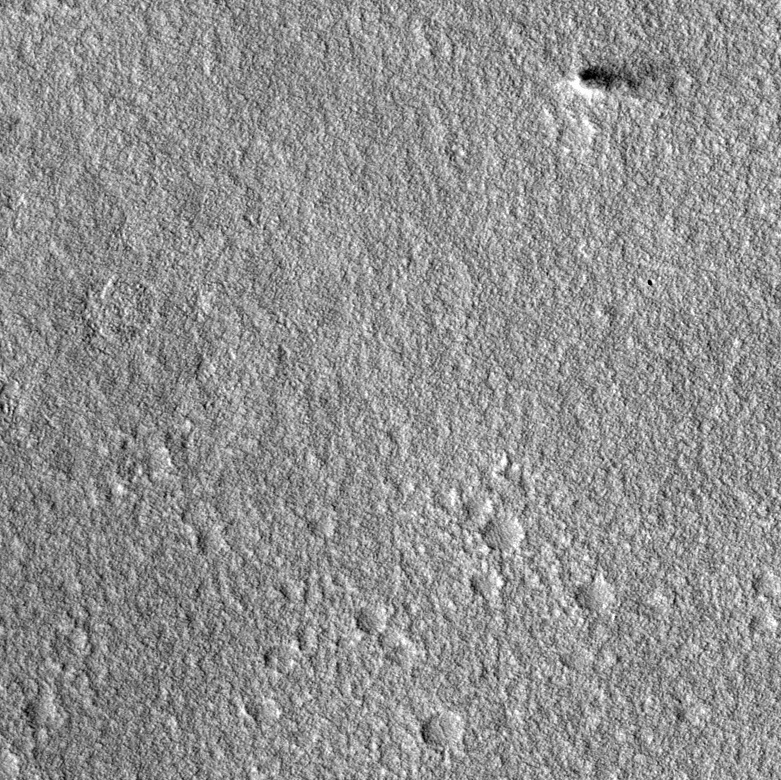
Label: dustdevil